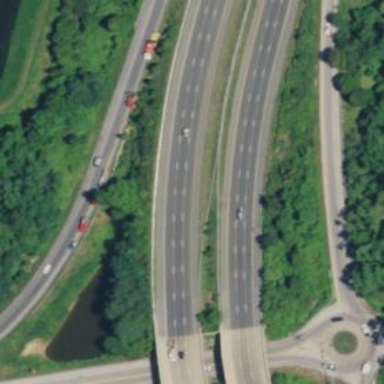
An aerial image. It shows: View of motorway.